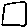
Label: square